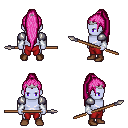
a pixel art fantasy rpg character, male body template, dark elf, purple skin, steel arm armor, red pants, pink extra-long topknot hairstyle, silver tiara, white cloth bracers, brown shoes, spear, four views (front, back, left, right), 2x2 character sprite sheet, small pixel art, hard edges, no anti-aliasing